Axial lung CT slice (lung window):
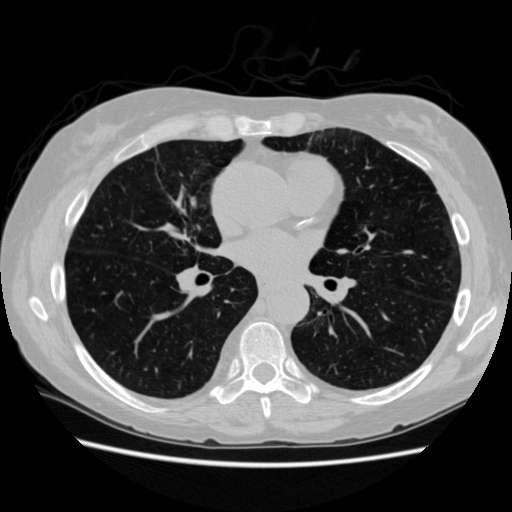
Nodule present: no